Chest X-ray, PA view. Patient: 58 years old, sex M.
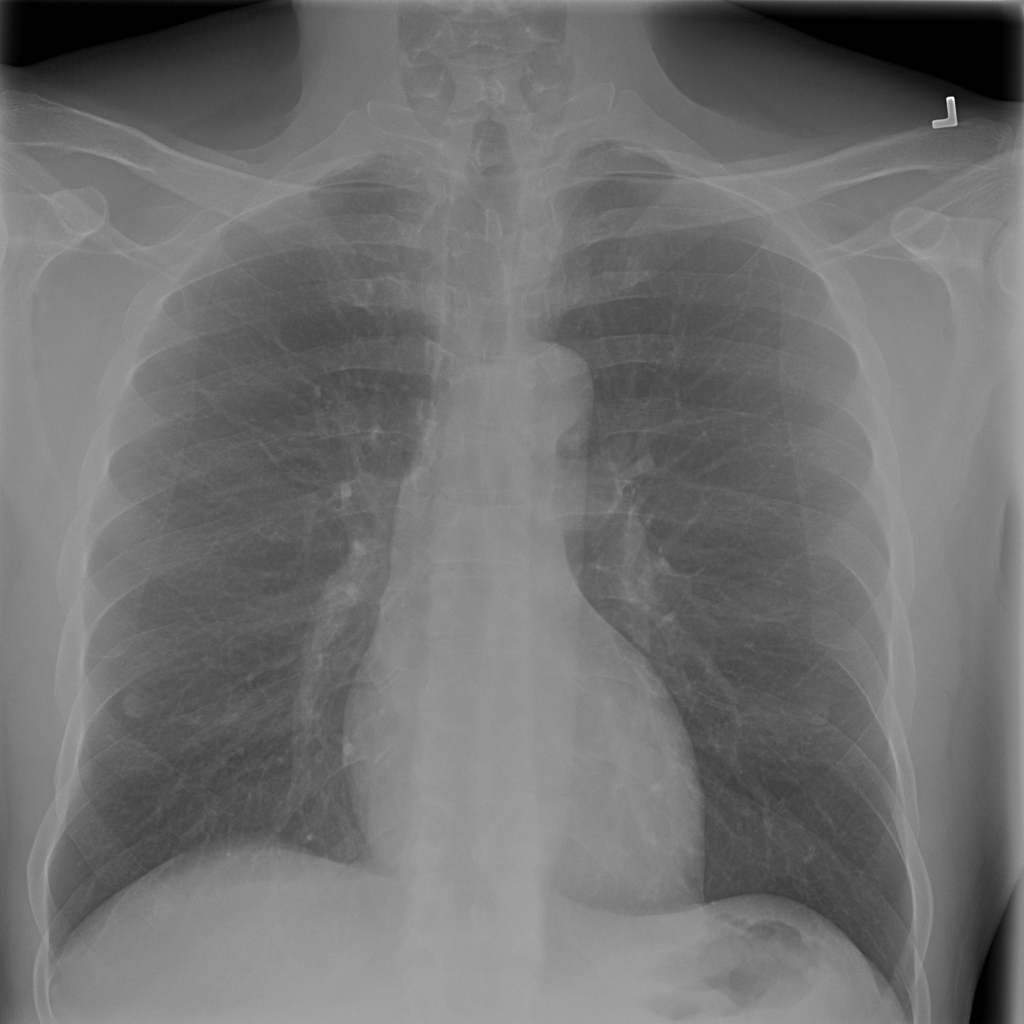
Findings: No Finding